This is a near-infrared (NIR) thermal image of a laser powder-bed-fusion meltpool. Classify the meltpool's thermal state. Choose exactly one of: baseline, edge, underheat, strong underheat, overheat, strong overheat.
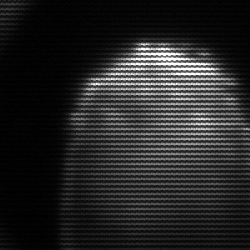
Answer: edge